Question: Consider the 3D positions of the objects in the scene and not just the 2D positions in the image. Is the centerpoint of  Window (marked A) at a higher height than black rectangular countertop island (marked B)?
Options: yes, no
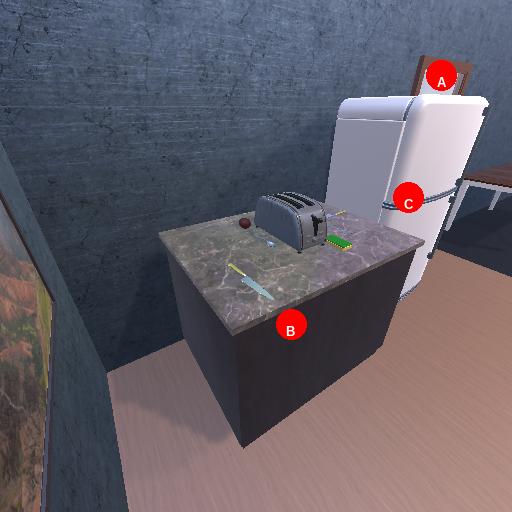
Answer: yes